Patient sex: F
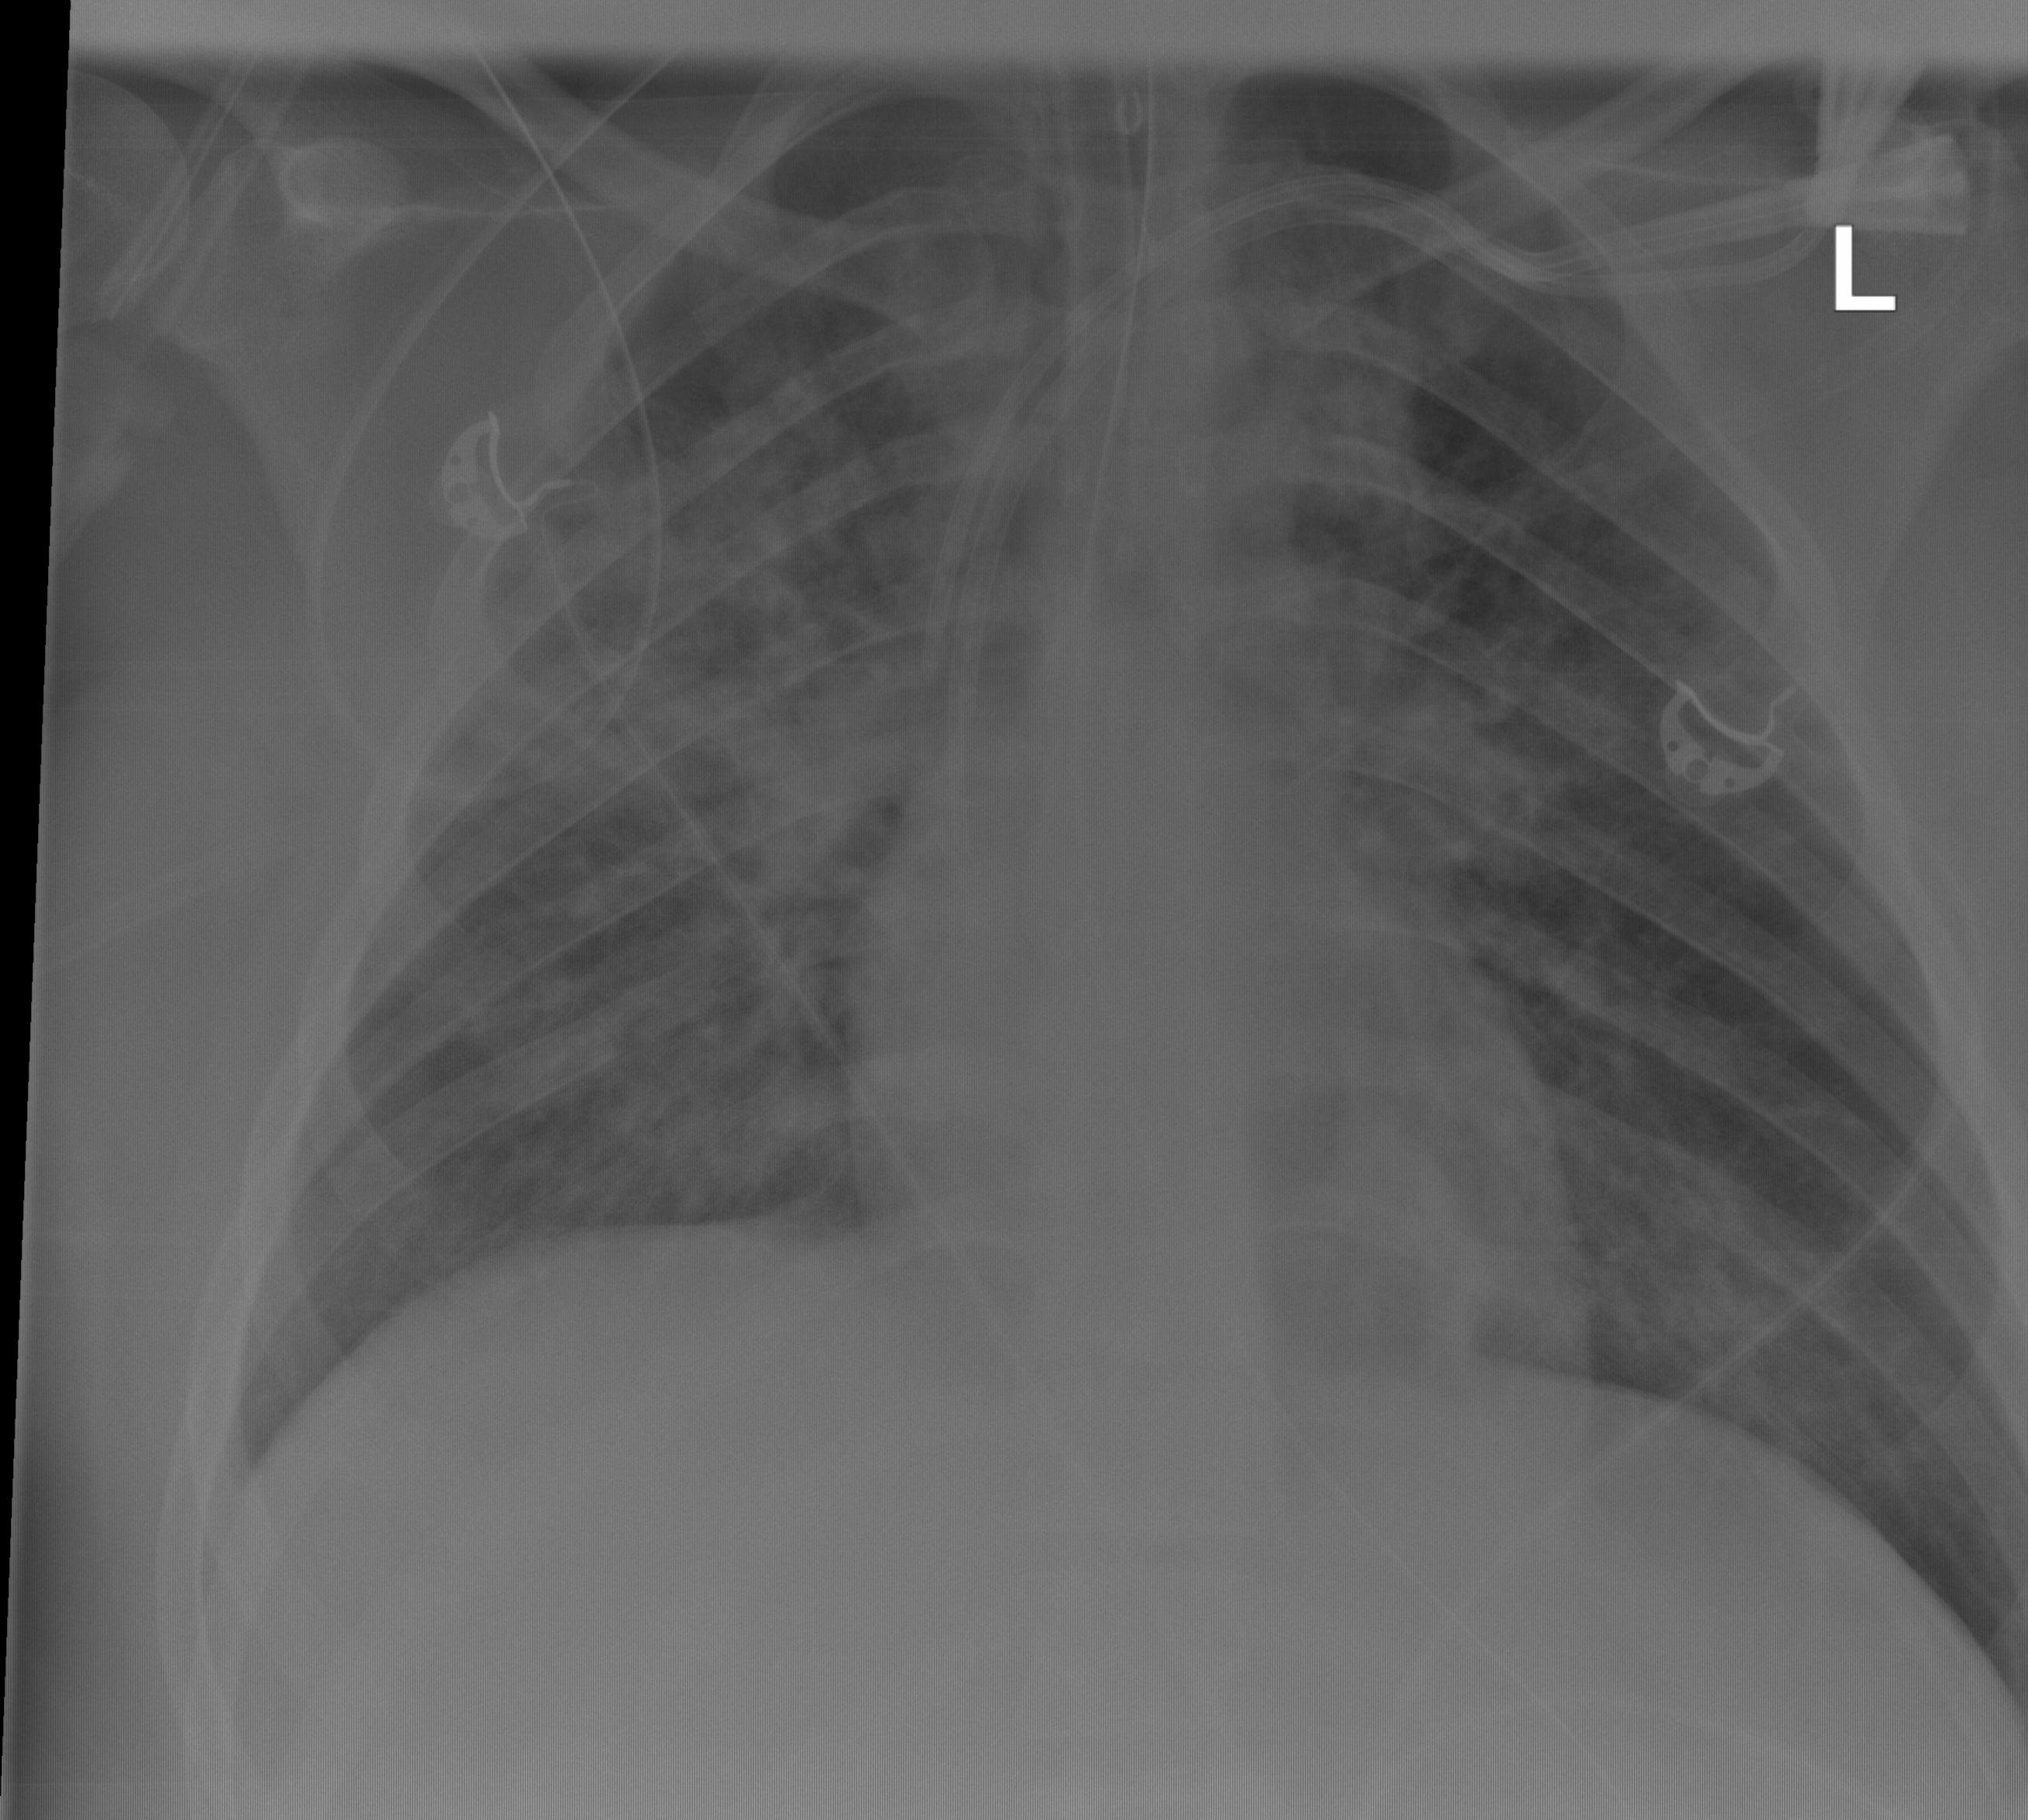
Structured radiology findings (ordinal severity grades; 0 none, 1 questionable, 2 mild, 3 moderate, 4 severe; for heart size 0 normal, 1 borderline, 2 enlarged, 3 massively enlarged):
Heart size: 0
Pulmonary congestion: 0
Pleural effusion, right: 2
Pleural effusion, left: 0
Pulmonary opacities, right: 2
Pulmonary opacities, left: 2
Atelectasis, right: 2
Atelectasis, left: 2